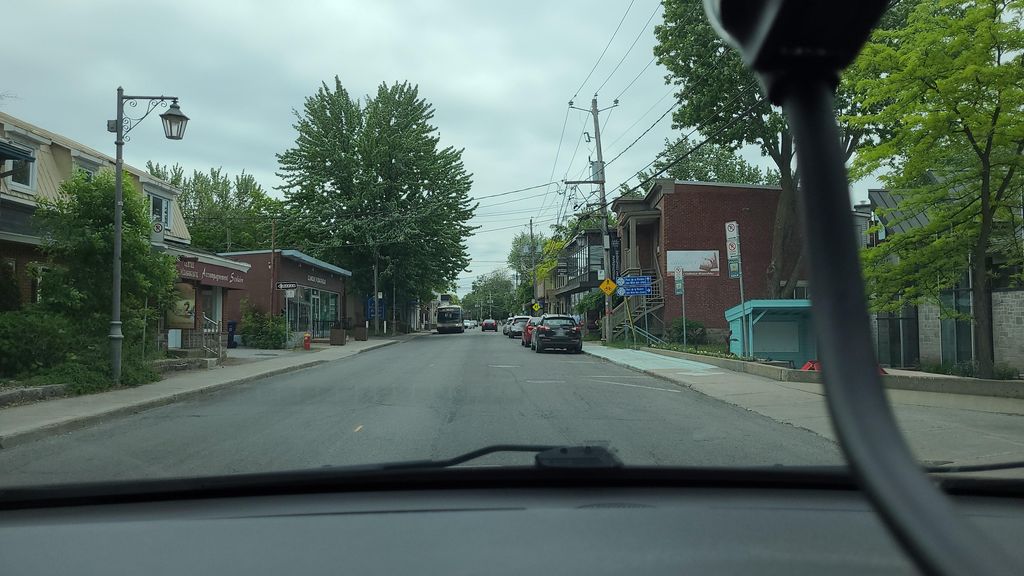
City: montreal